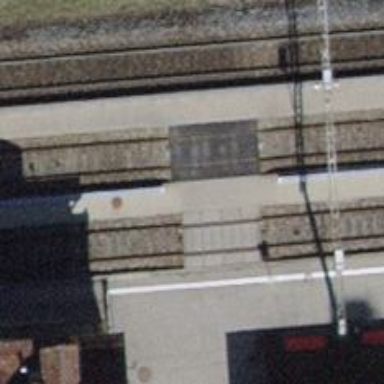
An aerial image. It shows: Crossing for the railway.